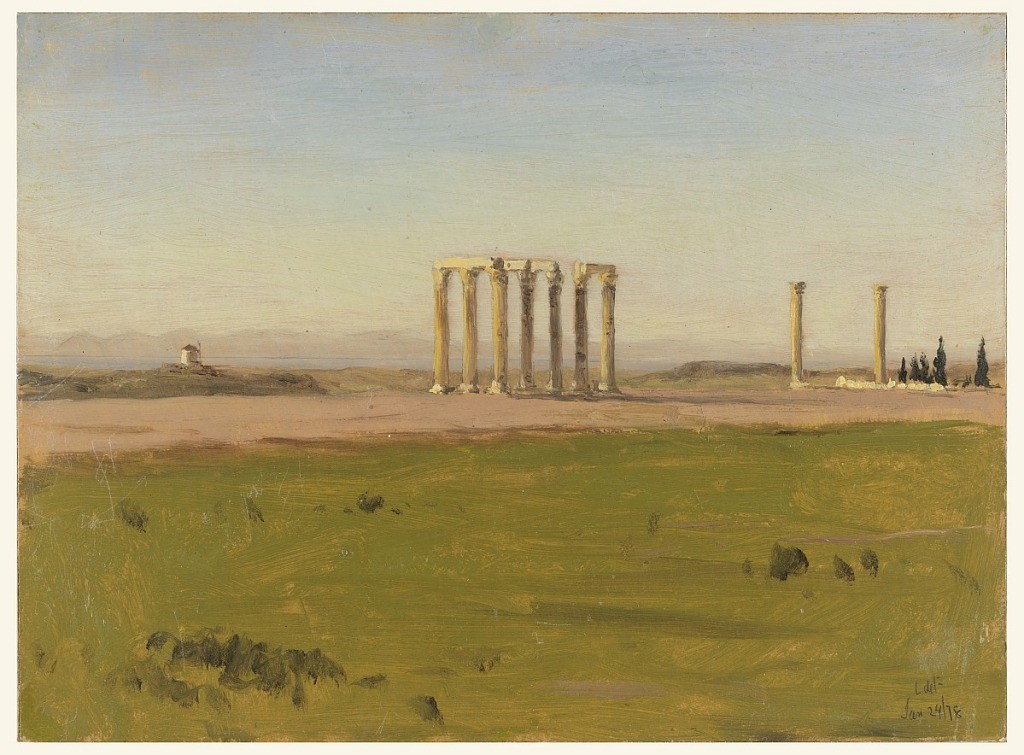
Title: Study of the ruins of the Temple of Olympian Zeus
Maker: Lockwood de Forest, American, 1850–1932
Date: January 24, 1878
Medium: Brush and oil paint on thin paperboard, mounted on very thick paperboard
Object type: Drawing
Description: Study of grassy landscape with ruins of colonnade in mid-ground, looking to mountainous landscape, that is possibly separated by a body of water and shoreline.  A small stand of dark, pyramidal trees is to the right of two single, free-standing columns.  The columns are in the Corinthian order and likely once comprised the Temple of Olympian Zeus.